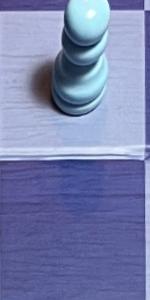
Label: Empty